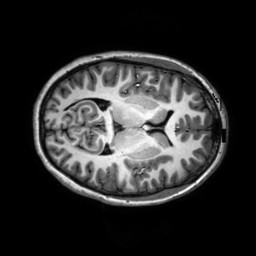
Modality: T1w
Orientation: axial
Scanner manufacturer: philips
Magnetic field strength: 3 T
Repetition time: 0.0096 s
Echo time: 0.0046 s